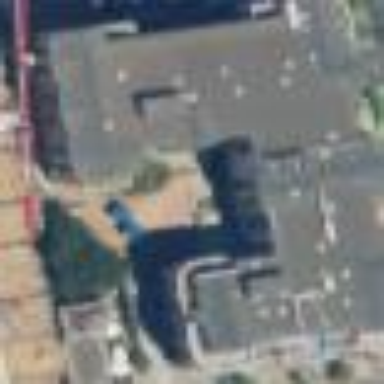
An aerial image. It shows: Mixed-use building.